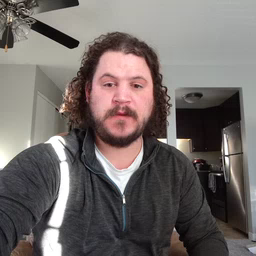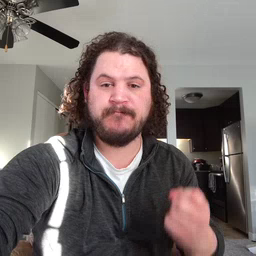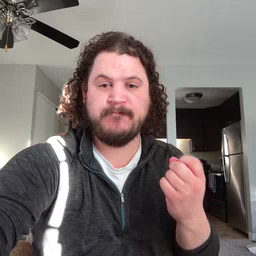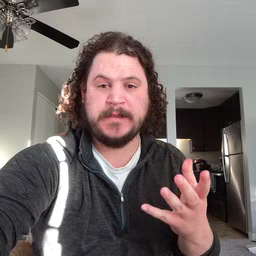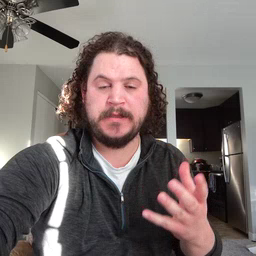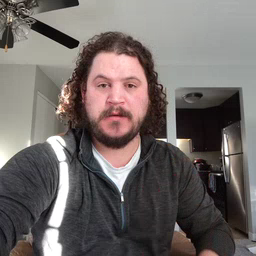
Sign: many